Brain MRI, t2w sequence, axial 2D slice.
Patient: age 23, sex F, weight 90 kg, height 1.9 m
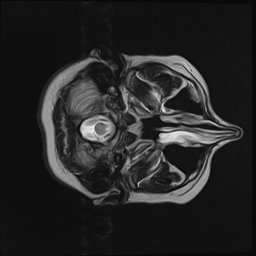